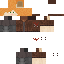
A male human skin with medium skin, wearing brown long hair dressed in a blue tshirt and black pants, featuring a closed mouth.